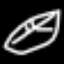
Label: leaf